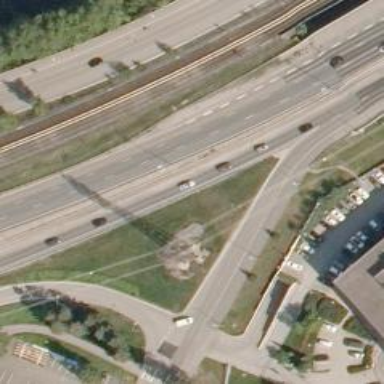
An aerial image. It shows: Trunk link highway with asphalt surface.